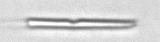
Label: fiber